Interaction volume radius: 5 \u00c5
Interaction volume height: 20 \u00c5
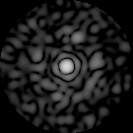
Disorder parameter: 0.8106